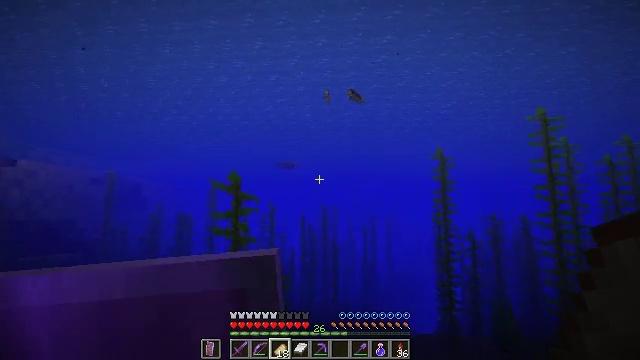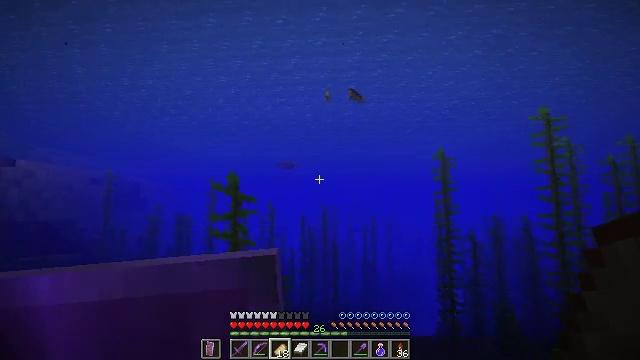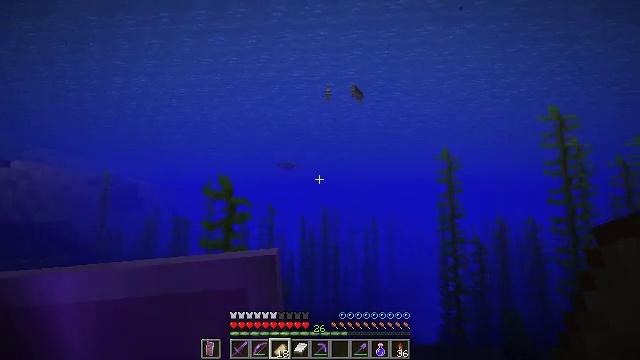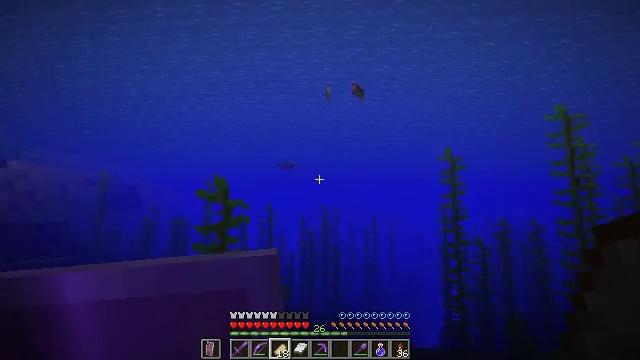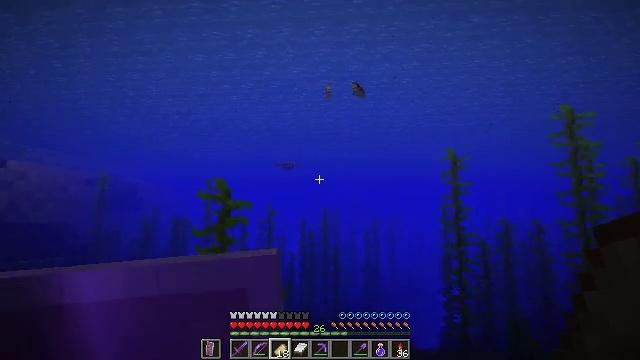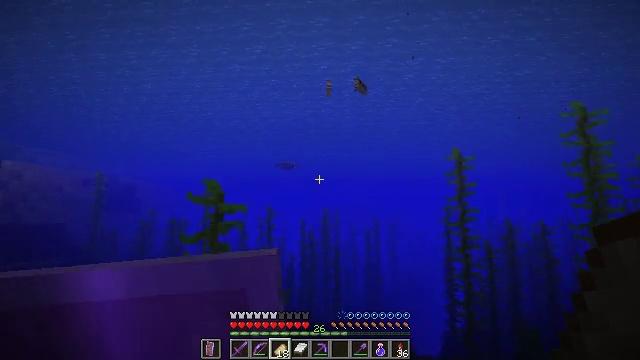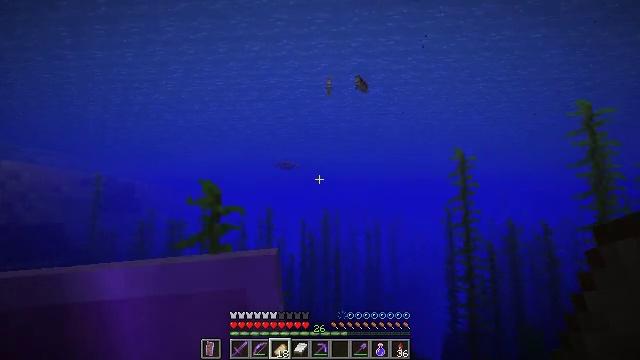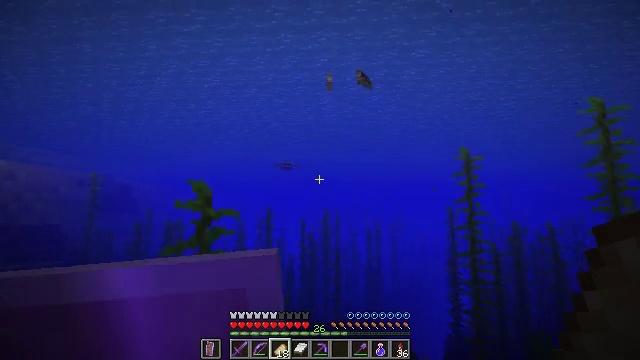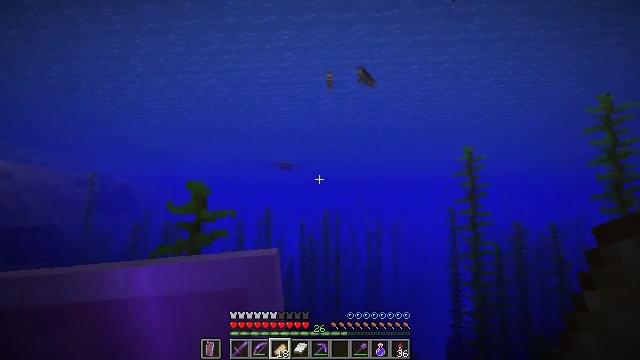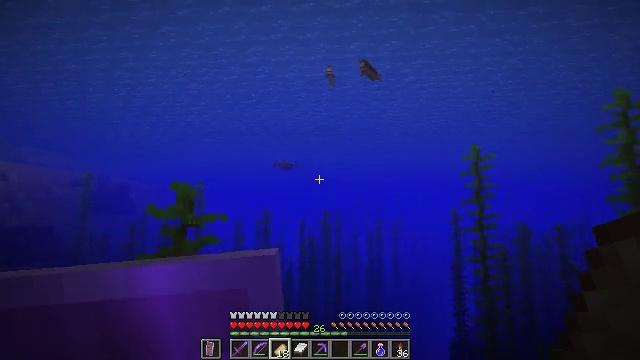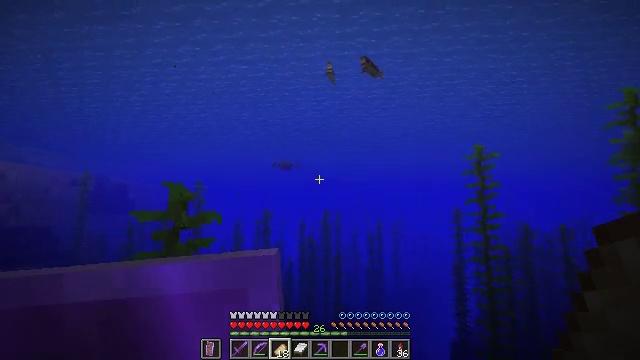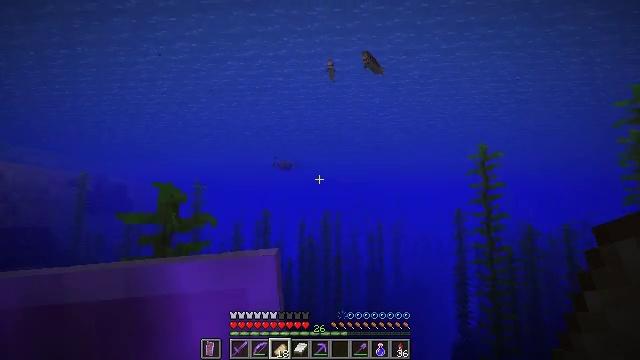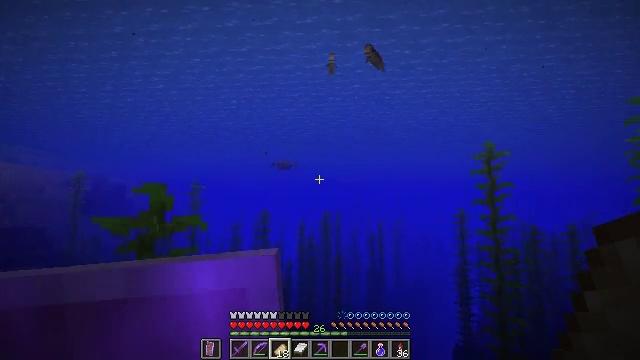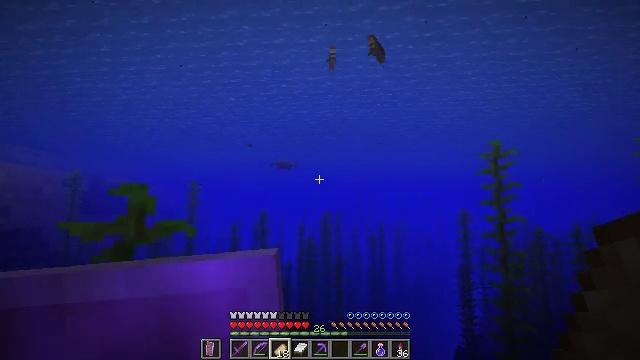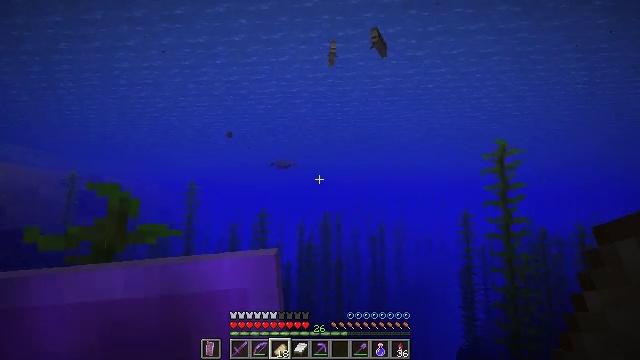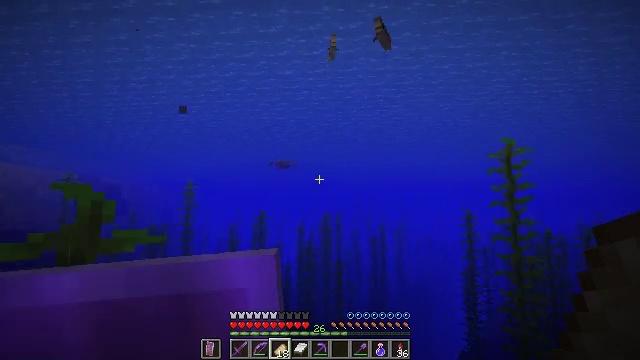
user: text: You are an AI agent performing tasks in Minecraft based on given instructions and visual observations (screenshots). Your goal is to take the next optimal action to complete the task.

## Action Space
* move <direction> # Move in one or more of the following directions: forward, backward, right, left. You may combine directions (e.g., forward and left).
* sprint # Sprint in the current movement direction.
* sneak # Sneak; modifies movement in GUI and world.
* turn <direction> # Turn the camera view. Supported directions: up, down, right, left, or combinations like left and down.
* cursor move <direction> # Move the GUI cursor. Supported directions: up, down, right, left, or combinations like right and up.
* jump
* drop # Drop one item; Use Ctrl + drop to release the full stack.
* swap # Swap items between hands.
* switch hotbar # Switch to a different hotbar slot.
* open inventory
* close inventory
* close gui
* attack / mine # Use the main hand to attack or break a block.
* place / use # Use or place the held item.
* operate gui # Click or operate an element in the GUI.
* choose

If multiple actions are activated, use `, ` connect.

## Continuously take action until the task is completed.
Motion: motion action
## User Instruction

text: Collect sand to make glass.
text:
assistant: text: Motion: move forward, sprint
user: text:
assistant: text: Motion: move forward, sprint
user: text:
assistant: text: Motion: move forward, sprint
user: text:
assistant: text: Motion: move forward, sprint
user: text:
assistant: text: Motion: move forward, sprint
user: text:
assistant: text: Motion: move forward, sprint
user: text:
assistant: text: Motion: move forward, sprint
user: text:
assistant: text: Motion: move forward, sprint
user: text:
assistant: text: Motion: move forward, sprint
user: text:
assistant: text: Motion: move forward, sprint
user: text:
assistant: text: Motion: move forward, sprint
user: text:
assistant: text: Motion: move forward, sprint
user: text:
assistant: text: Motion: move forward, sprint
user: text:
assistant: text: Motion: move forward, sprint
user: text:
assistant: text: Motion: move forward, sprint
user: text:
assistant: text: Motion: move forward, sprint
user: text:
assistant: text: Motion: move forward, sprint, jump
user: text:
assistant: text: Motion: move forward, sprint, jump
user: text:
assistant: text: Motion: move forward, sprint
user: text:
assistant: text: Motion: move forward, sprint, turn left
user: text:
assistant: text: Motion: move forward, sprint, turn left and down
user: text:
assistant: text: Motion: move forward, sprint, turn left
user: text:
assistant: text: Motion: move forward, sprint
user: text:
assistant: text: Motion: move forward, sprint
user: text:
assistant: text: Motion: move forward, sprint
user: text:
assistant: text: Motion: move forward, sprint
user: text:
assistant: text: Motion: move forward, sprint
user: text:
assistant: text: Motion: move forward, sprint
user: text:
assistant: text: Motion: move forward, sprint
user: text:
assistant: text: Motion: move forward, sprint